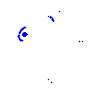
Particle: pion